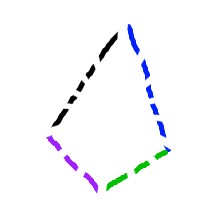
Shape: kite